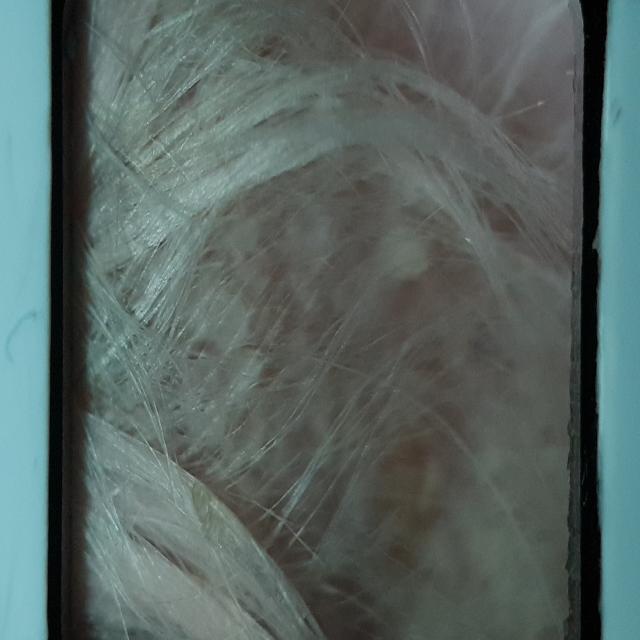
Healthy canine skin — no visible lesions, inflammation, or abnormalities. The skin and coat appear normal.